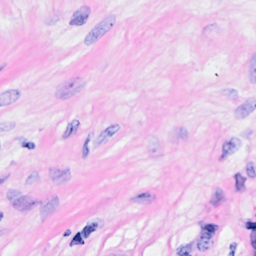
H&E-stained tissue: Breast